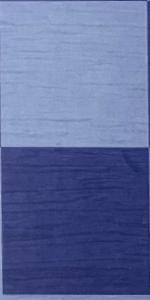
Label: Empty